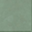
Piece: xx